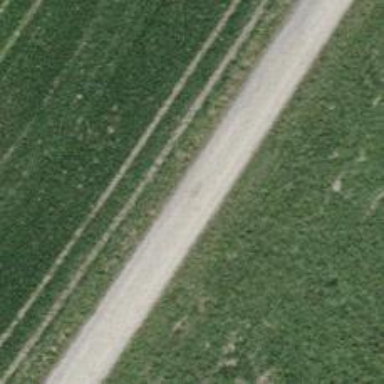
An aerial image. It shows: Track with grade2 tracktype.